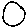
Label: circle